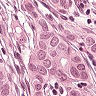
Metastatic tissue present: yes